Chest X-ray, PA view. Patient: 62 years old, sex F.
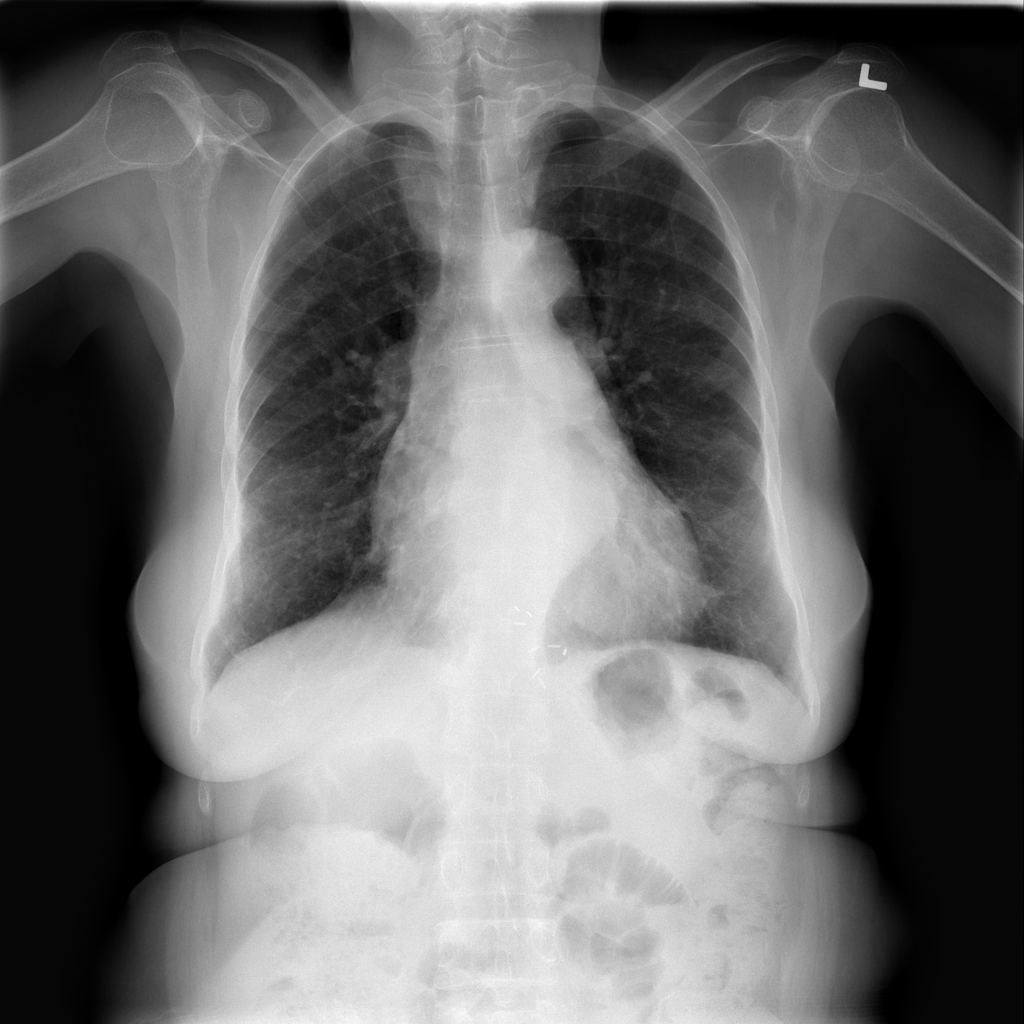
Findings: No Finding